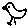
Label: bird